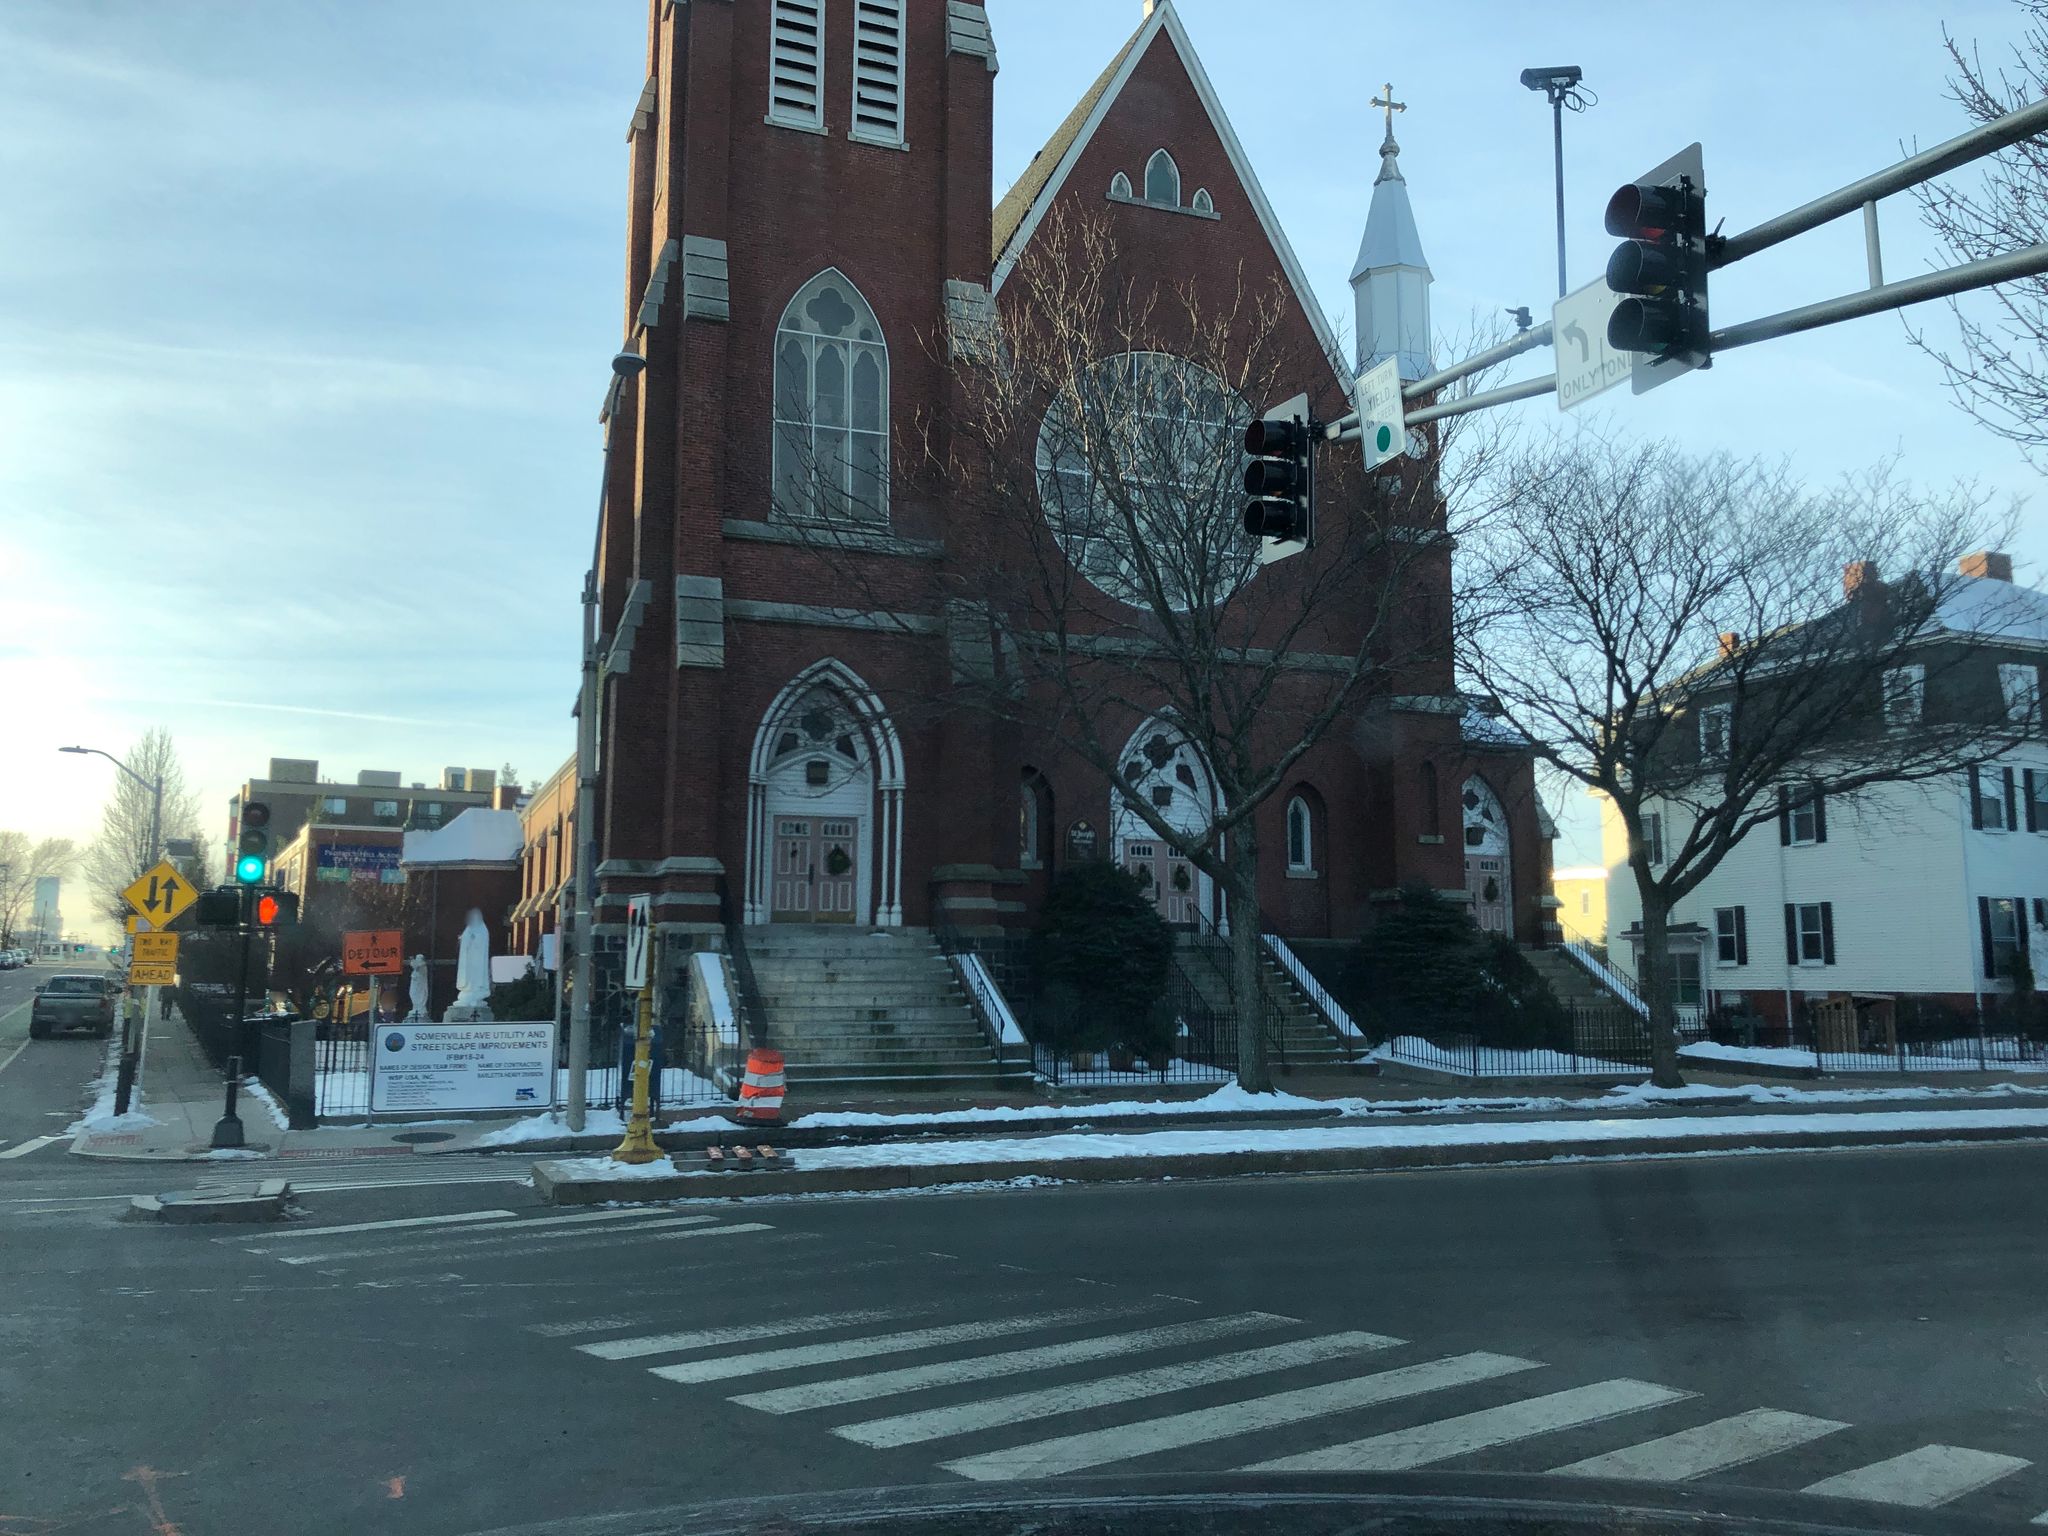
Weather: snowy
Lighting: dusk/dawn
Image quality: good
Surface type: walking surface
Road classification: secondary
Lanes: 2
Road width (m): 19.8
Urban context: urban centre
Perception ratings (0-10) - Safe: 4.09, Lively: 5.88, Beautiful: 2.02, Boring: 2.77, Depressing: 3.26, Wealthy: 2.95